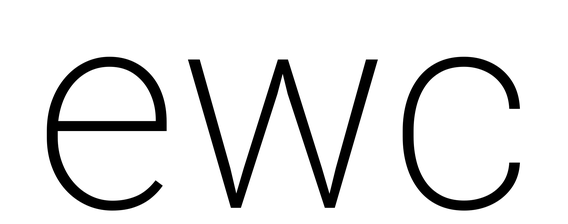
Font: Roboto_ExtraLight